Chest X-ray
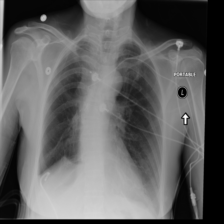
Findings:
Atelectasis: negative
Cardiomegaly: negative
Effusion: positive
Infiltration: positive
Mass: negative
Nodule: negative
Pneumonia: negative
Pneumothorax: negative
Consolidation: negative
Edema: negative
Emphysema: negative
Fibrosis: negative
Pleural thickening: negative
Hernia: negative